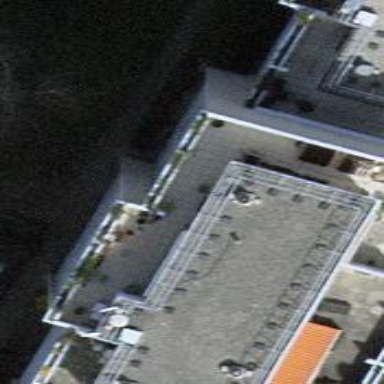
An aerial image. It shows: Flat concrete roof building with apartments.